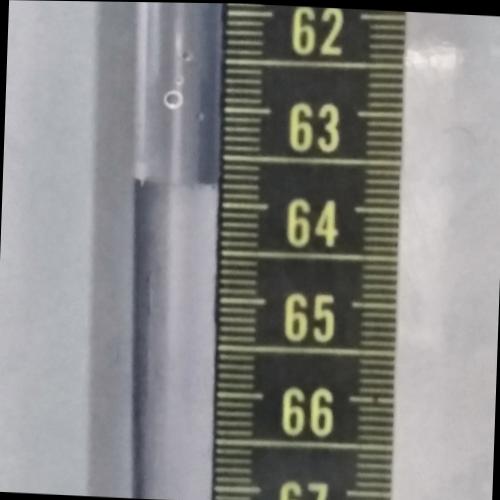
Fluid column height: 63.8 cm